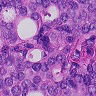
Metastatic tissue present: yes